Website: lowes
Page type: account-selection
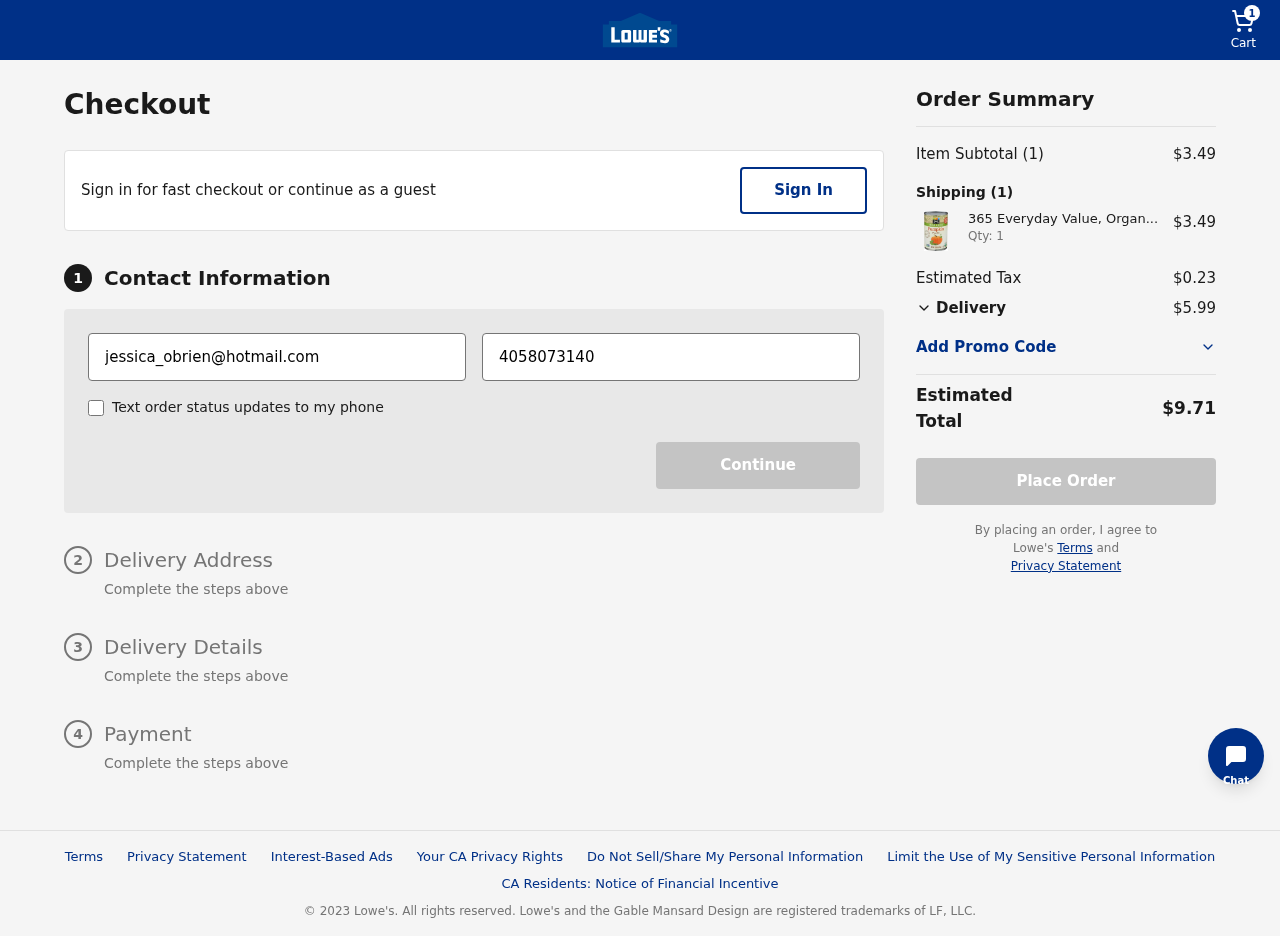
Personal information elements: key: PII_EMAIL
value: jessica_obrien@hotmail.com
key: PII_PHONE
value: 4058073140
Product elements: key: PRODUCT1_NAME
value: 365 Everyday Value, Organic Pumpkin Puree, 15 oz
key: PRODUCT1_PRICE
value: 3.49
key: PRODUCT1_QUANTITY
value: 1
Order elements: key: ORDER_NUM_ITEMS
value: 1
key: ORDER_SUBTOTAL
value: $3.49
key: ORDER_TAX
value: $0.23
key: ORDER_SHIPPING_COST
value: $5.99
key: ORDER_TOTAL
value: $9.71